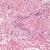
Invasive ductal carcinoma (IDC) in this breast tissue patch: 0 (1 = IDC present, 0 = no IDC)